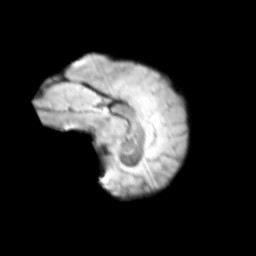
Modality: T2w
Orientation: sagittal
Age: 12
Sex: female
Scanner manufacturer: siemens
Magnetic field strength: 3 T
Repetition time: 3.8 s
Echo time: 0.07 s